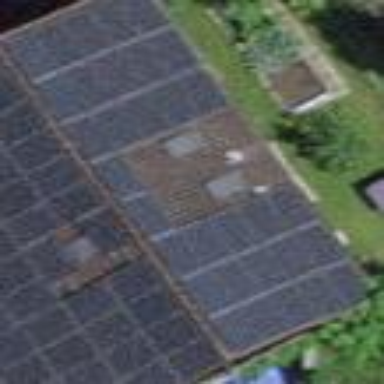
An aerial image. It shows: Solar power generator.